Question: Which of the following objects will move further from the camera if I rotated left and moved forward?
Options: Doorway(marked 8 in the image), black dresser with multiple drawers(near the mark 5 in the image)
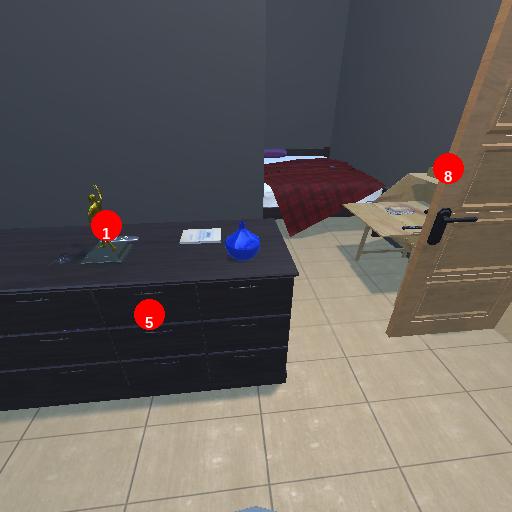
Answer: Doorway(marked 8 in the image)